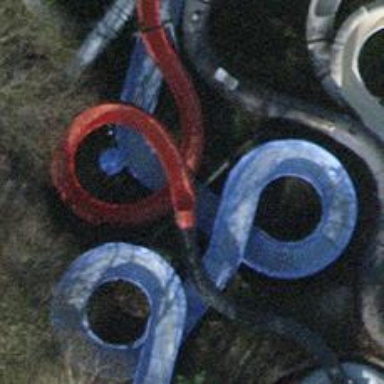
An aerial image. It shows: Water slide attraction.